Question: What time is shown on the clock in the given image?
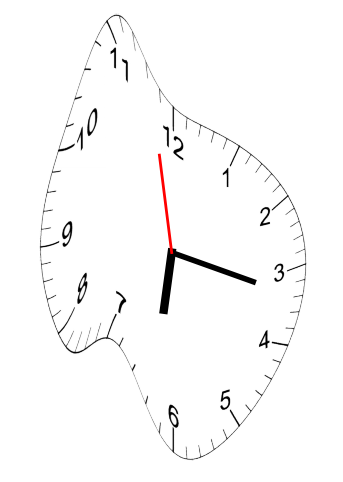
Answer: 06:16:58